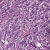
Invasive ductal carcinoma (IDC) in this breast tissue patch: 1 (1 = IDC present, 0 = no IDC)